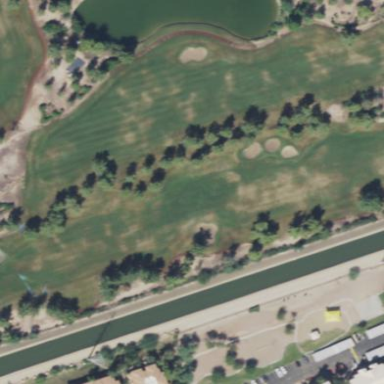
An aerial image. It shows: Golf fairway surrounded by grass.